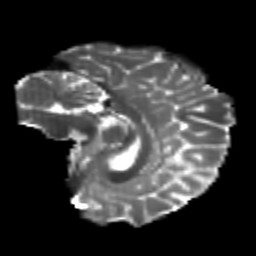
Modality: T2w
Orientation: sagittal
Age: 20
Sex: female
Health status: healthy
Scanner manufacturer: philips
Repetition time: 7.385 s
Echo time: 0.08599 s